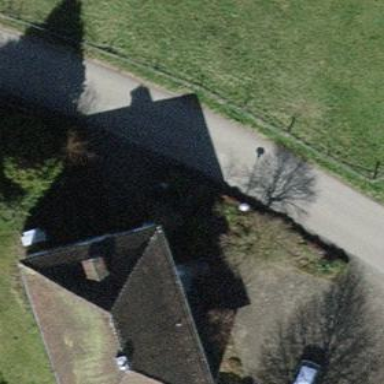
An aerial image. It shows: Detached building with hipped roof shape.